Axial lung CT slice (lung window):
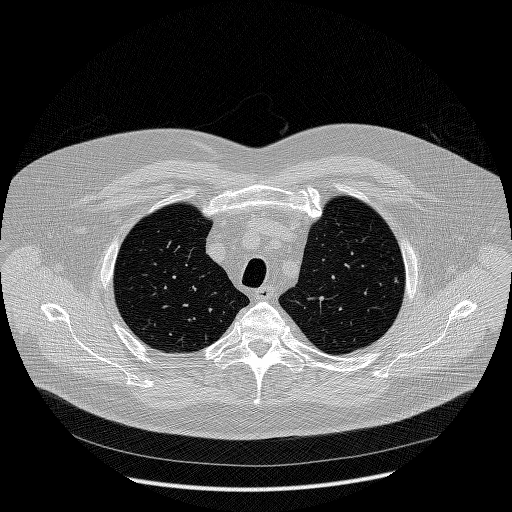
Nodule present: no